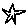
Label: star